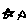
Label: star